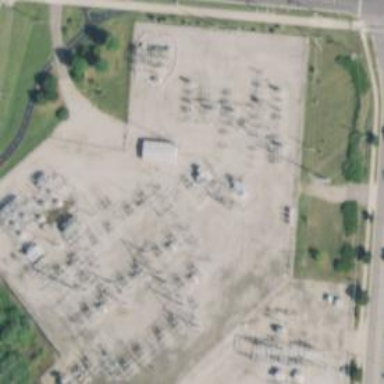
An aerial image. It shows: Switch for power supply.